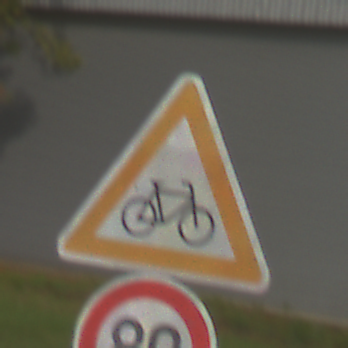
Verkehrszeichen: RadverkehrLinks
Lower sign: Geschwindigkeit80
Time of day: MorningAfternoon
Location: Outdoor (Suburban)
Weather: PartlyCloudy
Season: NotSpecified
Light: Natural